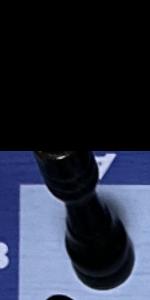
Label: Rook_Black